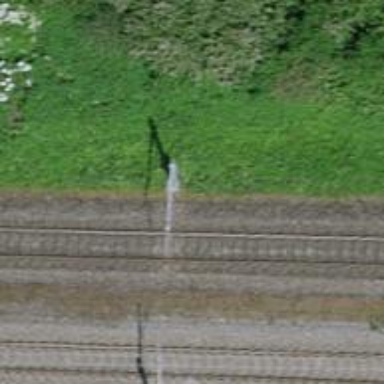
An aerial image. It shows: Railway signal.